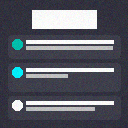
Screen state: on